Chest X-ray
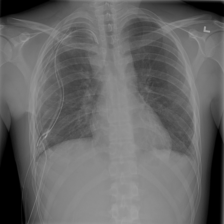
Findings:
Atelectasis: negative
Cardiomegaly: negative
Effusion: negative
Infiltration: negative
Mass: negative
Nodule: negative
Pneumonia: negative
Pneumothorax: negative
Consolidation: negative
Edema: negative
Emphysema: negative
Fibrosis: negative
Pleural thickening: negative
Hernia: negative